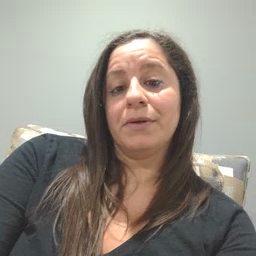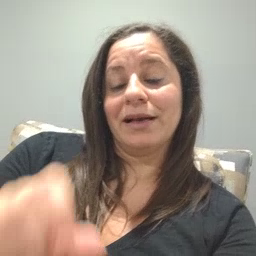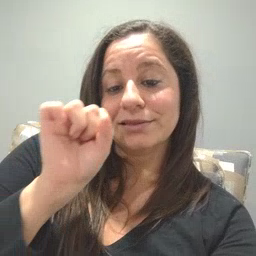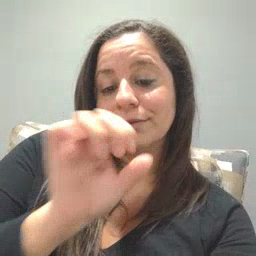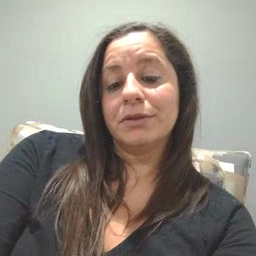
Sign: carrot